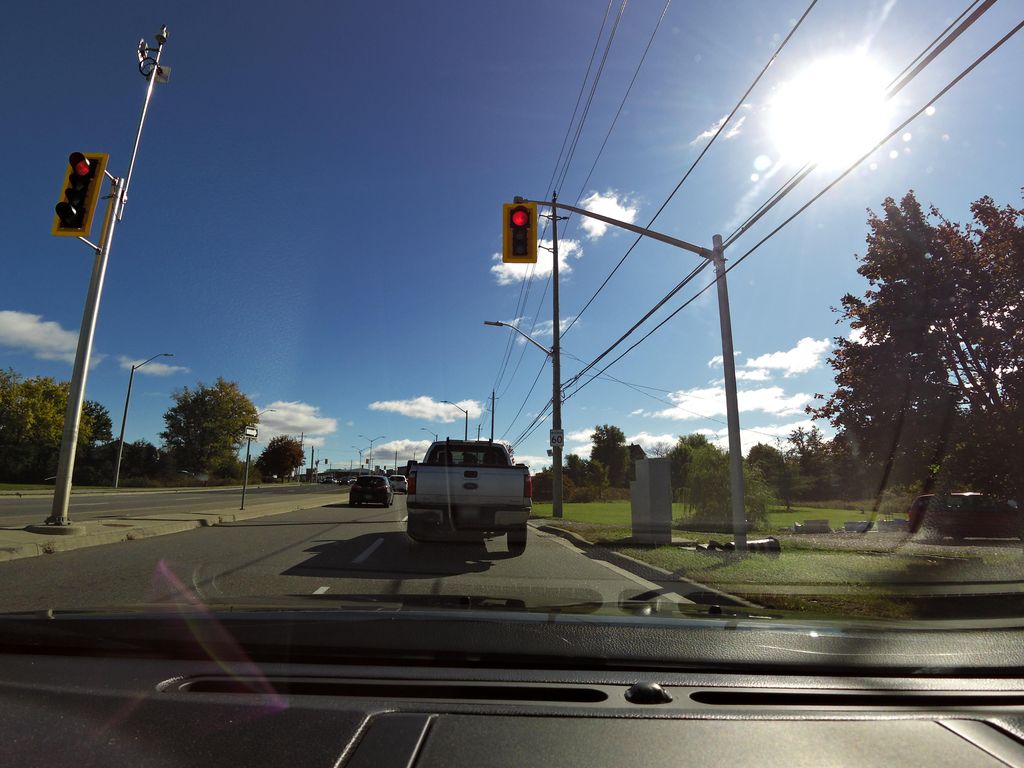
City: hamilton